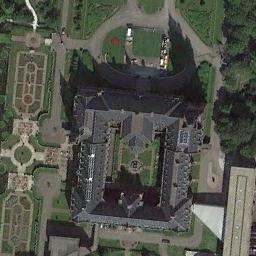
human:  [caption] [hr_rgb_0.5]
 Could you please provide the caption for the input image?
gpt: One side of the palace is the road and the other side is lush woods .

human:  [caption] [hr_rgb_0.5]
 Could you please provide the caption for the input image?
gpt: The palace is on the grass next to some trees .

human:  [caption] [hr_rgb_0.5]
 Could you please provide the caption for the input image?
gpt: The dark gray palace has a courtyard, Some towers and a big park .

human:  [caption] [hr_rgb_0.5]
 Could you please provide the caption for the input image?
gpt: There are some trees near the palace .

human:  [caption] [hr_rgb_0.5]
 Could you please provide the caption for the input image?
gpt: There are many green lawns around the black palace .